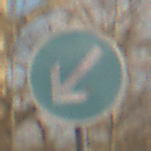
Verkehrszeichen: VorgeschriebeneVorbeifahrtLinks
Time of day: SunriseSunset
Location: Outdoor (Nature)
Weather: PartlyCloudy
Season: NotSpecified
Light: Natural